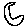
Label: moon